Here is a 2-D grayscale rendering of raw bearing vibration samples (signal-to-image). What is the most likely bearing condition (normal, inner_race, outer_race, ball)?
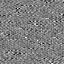
Answer: inner_race